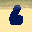
Label: 6